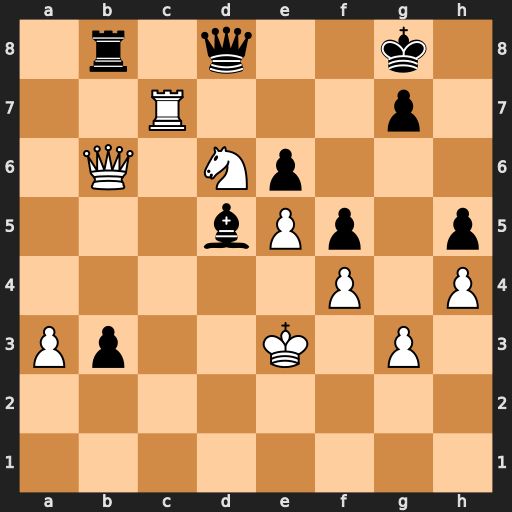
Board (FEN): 1r1q2k1/2R3p1/1Q1Np3/3bPp1p/5P1P/Pp2K1P1/8/8
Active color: w
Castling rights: -
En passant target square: -
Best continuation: Qa7 Qf8 Rf7